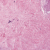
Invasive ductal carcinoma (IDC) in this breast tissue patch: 0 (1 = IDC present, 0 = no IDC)